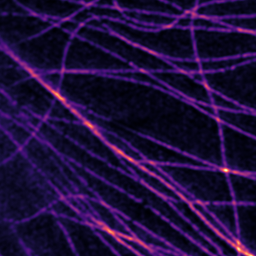
Label: Super-resolution Microtubules image